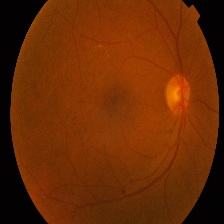
Diabetic retinopathy grade: Proliferative DR